Question: Im currently working on a multilevel listview and I am on the third level already... The first and the second goes smoothly but the app crashes on the third level..
Below is an exact illustration of what I am doing (except to the data) <URL>
I use this as a reference, the only difference is that I dont get my data from an array list instead I am using a remote database..

This is what the logcat shows whenever it crashes..
'''
{"success":0,"message":"No available patient's record"}
org.json.JSONException: No value for date
'''
This is my query..
'''
$query = "SELECT * FROM remarks WHERE patient_id = :patient_id";
$query_params = array(':patient_id' => $_GET["patient_id"]);
try{
$stmt = $dbname->prepare($query);
$result = $stmt->execute($query_params);
$query = "SELECT * FROM remarks WHERE remarks_id = :remarks_id";
$query_params = array(':remarks_id' => $_GET["remarks_id"]);
$q = $dbname->prepare($query);
$r = $q->execute($query_params);
}catch(PDOException $ex){
$response["success"] = 0;
$response["message"] = $ex;
die(json_encode($response));
}
$rows = $stmt->fetchAll();
if($rows){
$post = array();
$post["date"] = $rows["date"];
$post["diagnosis"] = $rows["diagnosis"];
$post["medication"] = $rows["medication"];
$post["description"]= $rows["description"];
echo json_encode($post);
}
else{
$response["success"] = 0;
$response["message"] = "No available patient's record";
die(json_encode($response));
}
'''
And this is my third level class.
'''
private ProgressDialog pDialog;
JSONParser jsonParser = new JSONParser();
JSONArray history = null;
String patient_id = null;
String remarks_id = null;
String date, diagnosis, medication, description;
private static final String SINGLE_HISTORY = "http://192.168.43.15:8080/DoctorScheduler/activities/singlehistory.php";
//json node
private static final String TAG_DATE = "date";
private static final String TAG_DIAGNOSIS = "diagnosis";
private static final String TAG_MEDICATION = "medication";
private static final String TAG_DESC = "description";
@Override
protected void onCreate(Bundle savedInstanceState) {
super.onCreate(savedInstanceState);
setContentView(R.layout.activity_singlehistory);
Intent i = getIntent();
patient_id = i.getStringExtra("patient_id");
remarks_id = i.getStringExtra("remarks_id");
new LoadSingleHistory().execute();
}
class LoadSingleHistory extends AsyncTask<String, String, String>{
@Override
protected void onPreExecute() {
// TODO Auto-generated method stub
super.onPreExecute();
pDialog = new ProgressDialog(Singlehistory.this);
pDialog.setMessage("Loading patient information ...");
pDialog.setIndeterminate(false);
pDialog.setCancelable(false);
pDialog.show();
}
@Override
protected String doInBackground(String... args) {
// TODO Auto-generated method stub
List<NameValuePair> params = new ArrayList<NameValuePair>();
// post patient id, remarks id as GET parameters
params.add(new BasicNameValuePair("patient_id", patient_id));
params.add(new BasicNameValuePair("remarks_id", remarks_id));
// getting JSON string from URL
String json = jsonParser.getJSONFromURL(SINGLE_HISTORY, "GET", params);
// Check your log cat for JSON response
Log.d("Single History JSON: ", json);
try {
JSONObject jObj = new JSONObject(json);
if(jObj != null){
date = jObj.getString(TAG_DATE);
diagnosis = jObj.getString(TAG_DIAGNOSIS);
medication = jObj.getString(TAG_MEDICATION);
description = jObj.getString(TAG_DESC);
}
} catch (JSONException e) {
e.printStackTrace();
}
return null;
}
protected void onPostExecute(String result) {
// TODO Auto-generated method stub
pDialog.dismiss();
TextView Date = (TextView) findViewById(R.id.txtDate);
TextView Diagnosis = (TextView) findViewById(R.id.txtDiagnosis);
TextView Medication = (TextView) findViewById(R.id.txtMedication);
TextView Description = (TextView) findViewById(R.id.txtDescription);
Date.setText(date);
Diagnosis.setText(diagnosis);
Medication.setText(medication);
Description.setText(description);
setTitle(TAG_DESC);
}
}
'''
I don't know where is the error, if it's in my java or in how I query it.
Thank you so much in advance!
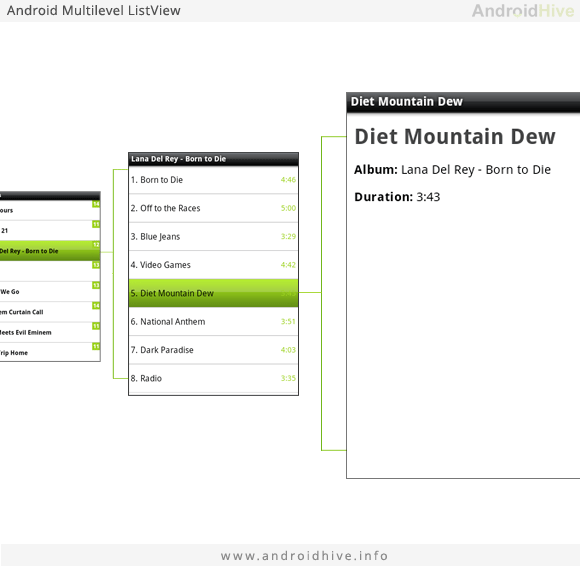
Answer: i just found out that the error comes from the previous listview, failing to pass the right values of the ids.. and i just made some modifications.. so here is the answer :) *if in case anyone would need a multilevel listview populated from a remote database..
SECOND LEVEL OF THE MULTILEVEL LISTVIEW
'''
public class History extends ListActivity{
private Button create, back;
private ProgressDialog pDialog;
private static final String READ_HISTORY_URL = "http://192.168.43.15:8080/DoctorScheduler/activities/history.php";
private static final String TAG_POST = "post";
private static final String TAG_DATE = "date";
private static final String TAG_DESC = "description";
private static final String TAG_ID = "remarks_id";
JSONParser jsonParser = new JSONParser();
JSONArray history = null;
String patient_id;
ArrayList<HashMap<String, String>> historyList;
@Override
public void onCreate(Bundle savedInstanceState) {
super.onCreate(savedInstanceState);
setContentView(R.layout.activity_history);
//get patient_id
Intent i = getIntent();
patient_id = i.getStringExtra("id");
//hashmap for history listview
historyList = new ArrayList<HashMap<String, String>>();
new LoadHistory().execute();
ListView lv = getListView();
lv.setOnItemClickListener(new OnItemClickListener(){
@Override
public void onItemClick(AdapterView<?> parent, View view, int position,
long id) {
// TODO Auto-generated method stub
// INSERT ALL PREVIOUS CONSULTATIONS OF THE PATIENT HERE
Intent viewhistory = new Intent(History.this, Singlehistory.class);
String pid = ((TextView) view.findViewById(R.id.txtPid)).getText().toString();
String rid = ((TextView) view.findViewById(R.id.txtRid)).getText().toString();
Toast.makeText(History.this, "patient_id: " + pid + ", remarks_id: " + rid, Toast.LENGTH_LONG).show();
viewhistory.putExtra("patient_id", pid);
viewhistory.putExtra("remarks_id", rid);
startActivity(viewhistory);
}
});
lv.setOnItemLongClickListener(new OnItemLongClickListener(){
@Override
public boolean onItemLongClick(AdapterView<?> parent, View view,
int position, long id) {
// TODO Auto-generated method stub
Intent edithistory = new Intent(History.this, Edithistory.class);
String patient_id = ((TextView) view.findViewById(R.id.txtPid)).getText().toString();
String remarks_id = ((TextView) view.findViewById(R.id.txtRid)).getText().toString();
Toast.makeText(History.this, "p_id: " + patient_id + "r_id: " + remarks_id, Toast.LENGTH_LONG).show();
edithistory.putExtra("patient_id", patient_id);
edithistory.putExtra("remarks_id", remarks_id);
startActivity(edithistory);
return true;
}
});
create = (Button) findViewById(R.id.Addhistory);
create.setOnClickListener(new View.OnClickListener() {
@Override
public void onClick(View v) {
// TODO Auto-generated method stub
Intent i = new Intent(History.this, Addhistory.class);
String id = ((TextView) v.findViewById(R.id.txtRid)).getText().toString();
i.putExtra("id", id);
startActivity(i);
}
});
back = (Button) findViewById(R.id.BtnBack);
back.setOnClickListener(new View.OnClickListener() {
@Override
public void onClick(View v) {
// TODO Auto-generated method stub
}
});
}
public void nextScreen(){
Intent i = new Intent(History.this, Addhistory.class);
String id = ((TextView) findViewById(R.id.txtRid)).getText().toString();
i.putExtra("id", id);
startActivity(i);
}
class LoadHistory extends AsyncTask<String, String, String> {
@Override
protected void onPreExecute() {
// TODO Auto-generated method stub
super.onPreExecute();
pDialog = new ProgressDialog(History.this);
pDialog.setMessage("Loading all patient consultations....");
pDialog.setIndeterminate(false);
pDialog.setCancelable(true);
pDialog.show();
}
@Override
protected String doInBackground(String... args) {
// TODO Auto-generated method stub
List<NameValuePair> params = new ArrayList<NameValuePair>();
params.add(new BasicNameValuePair("patient_id", patient_id));
String json = jsonParser.getJSONFromURL(READ_HISTORY_URL, "GET", params);
Log.d("Response: ", json);
try{
JSONObject jObj = new JSONObject(json);
if(jObj!=null){
history = jObj.getJSONArray(TAG_POST);
if(history != null){
//looping through all patient's remarks
for(int i=0; i<history.length(); i++){
JSONObject c = history.getJSONObject(i);
//storing into json variable
//String id = c.getString(TAG_ID);
String remarks_id = c.getString(TAG_ID);
String date = c.getString(TAG_DATE);
String description = c.getString(TAG_DESC);
//creating new HashMap
HashMap<String, String> map = new HashMap<String, String>();
map.put("patient_id", patient_id);
map.put(TAG_ID, remarks_id);
map.put(TAG_DATE, date);
map.put(TAG_DESC, description);
historyList.add(map);
}
}else{
Log.d("History:", "null");
}
}
}catch(JSONException e){
e.printStackTrace();
}
return null;
}
@Override
protected void onPostExecute(String result) {
// TODO Auto-generated method stub
//super.onPostExecute(result);
pDialog.dismiss();
ListAdapter adapter = new SimpleAdapter(
History.this, historyList, R.layout.mainhistory,
new String[] {"patient_id", TAG_ID, TAG_DATE, TAG_DESC},
new int[] {R.id.txtPid, R.id.txtRid, R.id.txtRdate, R.id.txtRdesc});
setListAdapter(adapter);
}
}
'''
THIRD LEVEL LISTVIEW
'''
public class Singlehistory extends Activity {
private ProgressDialog pDialog;
JSONParser jsonParser = new JSONParser();
JSONArray history = null;
String patient_id = null;
String remarks_id = null;
String date, diagnosis, medication, description;
private static final String SINGLE_HISTORY = "http://192.168.43.15:8080/DoctorScheduler/activities/singlehistory.php";
//json node
private static final String TAG_DATE = "date";
private static final String TAG_DIAGNOSIS = "diagnosis";
private static final String TAG_MEDICATION = "medication";
private static final String TAG_DESC = "description";
private static final String TAG_POST = "post";
@Override
protected void onCreate(Bundle savedInstanceState) {
super.onCreate(savedInstanceState);
setContentView(R.layout.activity_singlehistory);
Intent i = getIntent();
patient_id = i.getStringExtra("patient_id");
remarks_id = i.getStringExtra("remarks_id");
new LoadSingleHistory().execute();
}
class LoadSingleHistory extends AsyncTask<String, String, String>{
@Override
protected void onPreExecute() {
// TODO Auto-generated method stub
super.onPreExecute();
pDialog = new ProgressDialog(Singlehistory.this);
pDialog.setMessage("Loading patient information ...");
pDialog.setIndeterminate(false);
pDialog.setCancelable(false);
pDialog.show();
}
@Override
protected String doInBackground(String... args) {
// TODO Auto-generated method stub
List<NameValuePair> params = new ArrayList<NameValuePair>();
// post patient id, remarks id as GET parameters
params.add(new BasicNameValuePair("patient_id", patient_id));
params.add(new BasicNameValuePair("remarks_id", remarks_id));
// getting JSON string from URL
String json = jsonParser.getJSONFromURL(SINGLE_HISTORY, "GET", params);
// Check your log cat for JSON response
Log.d("Single History JSON: ", json);
try {
JSONObject jObj = new JSONObject(json);
if(jObj != null){
history = jObj.getJSONArray(TAG_POST);
if(history != null){
for(int i=0; i<history.length(); i++){
JSONObject c = history.getJSONObject(i);
date = c.getString(TAG_DATE);
diagnosis = c.getString(TAG_DIAGNOSIS);
medication = c.getString(TAG_MEDICATION);
description = c.getString(TAG_DESC);
}
}
}
} catch (JSONException e) {
e.printStackTrace();
}
return null;
}
protected void onPostExecute(String result) {
// TODO Auto-generated method stub
pDialog.dismiss();
TextView Date = (TextView) findViewById(R.id.txtDate);
TextView Diagnosis = (TextView) findViewById(R.id.txtDiagnosis);
TextView Medication = (TextView) findViewById(R.id.txtMedication);
TextView Description = (TextView) findViewById(R.id.txtDescription);
Date.setText(date);
Diagnosis.setText(diagnosis);
Medication.setText(medication);
Description.setText(description);
setTitle(TAG_DESC);
}
}
'''
HOW TO ACCESS THE DATA OF THE THIRD LEVEL..
'''
require ("../config.inc.php");
$query = "SELECT * FROM remarks WHERE patient_id = :patient_id";
$query_params = array(':patient_id' => $_GET["patient_id"]);
try{
$stmt = $dbname->prepare($query);
$result = $stmt->execute($query_params);
$query = "SELECT * FROM remarks WHERE remarks_id = :remarks_id";
$query_params = array(':remarks_id' => $_GET["remarks_id"]);
$q = $dbname->prepare($query);
$r = $q->execute($query_params);
}catch(PDOException $ex){
$response["success"] = 0;
$response["message"] = $ex;
die(json_encode($response));
}
$rows = $stmt->fetchAll();
if($rows){
$response["post"] = array();
foreach($rows as $row){
$post = array();
$post["date"] = $row["date"];
$post["diagnosis"] = $row["diagnosis"];
$post["medication"] = $row["medication"];
$post["description"]= $row["description"];
array_push($response["post"], $post);
}
echo json_encode($response);
}
else{
$response["status"] = "FAIL";
$response["success"] = 0;
$response["message"] = "No available patient's record";
die(json_encode($response));
}
'''